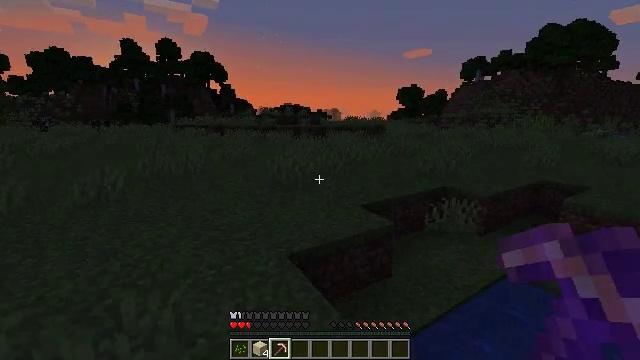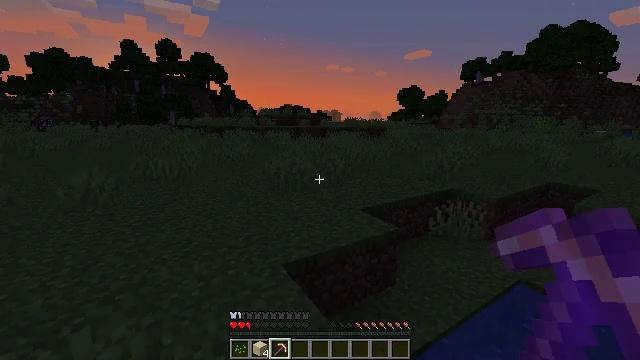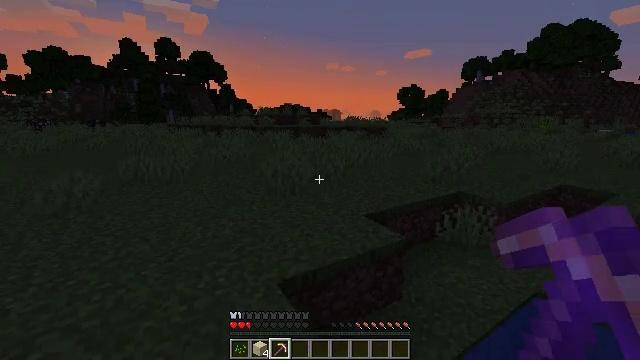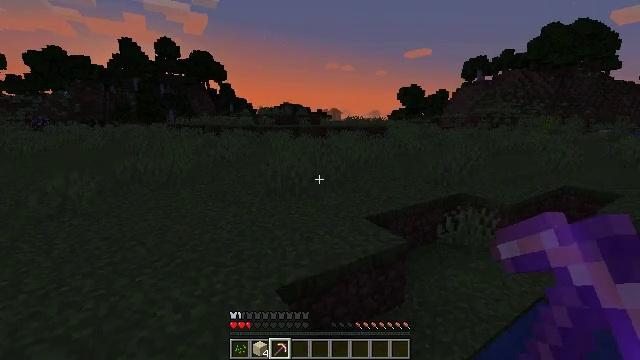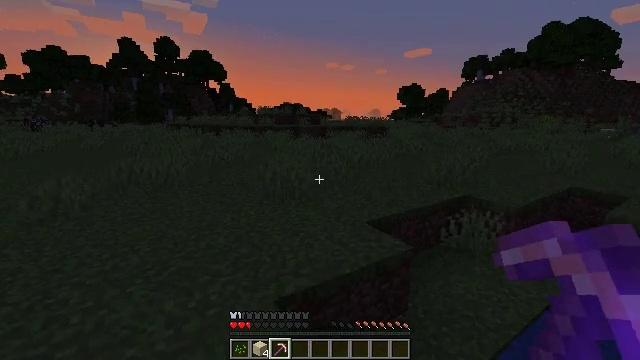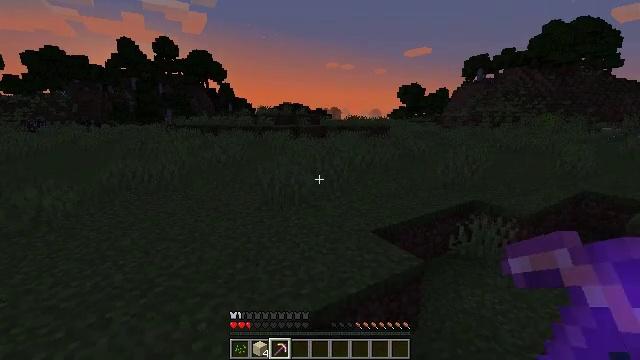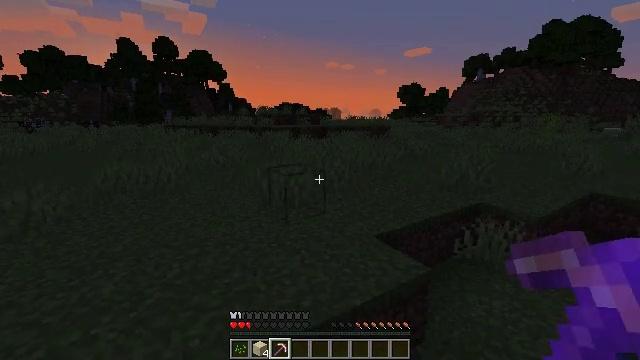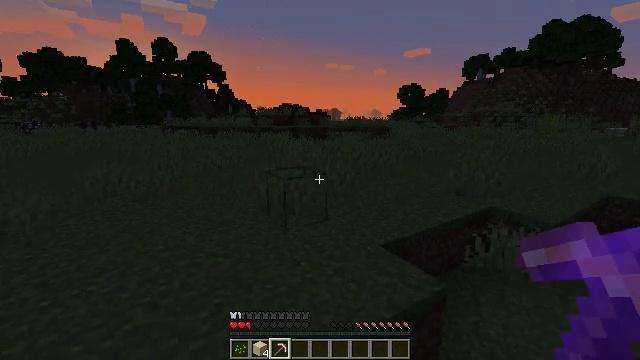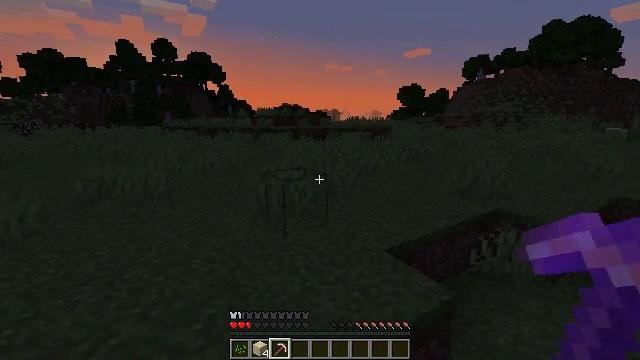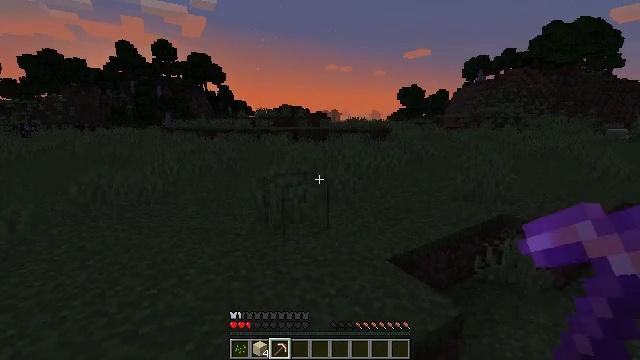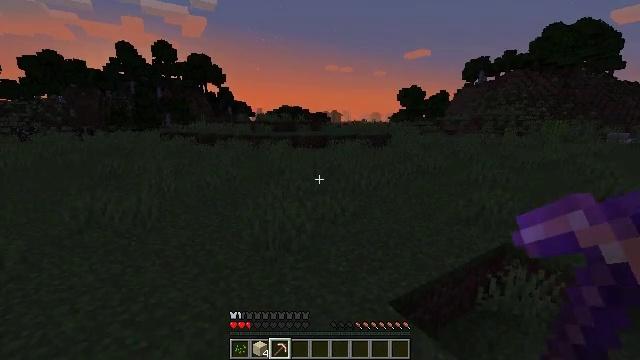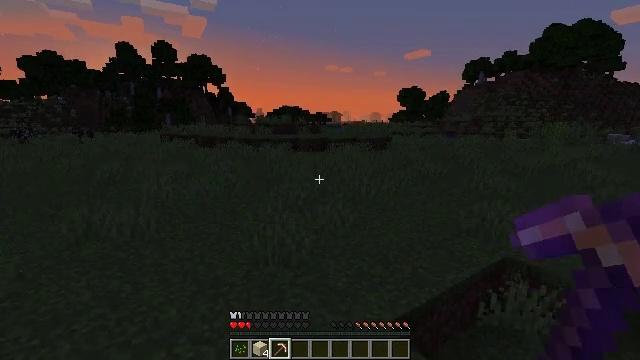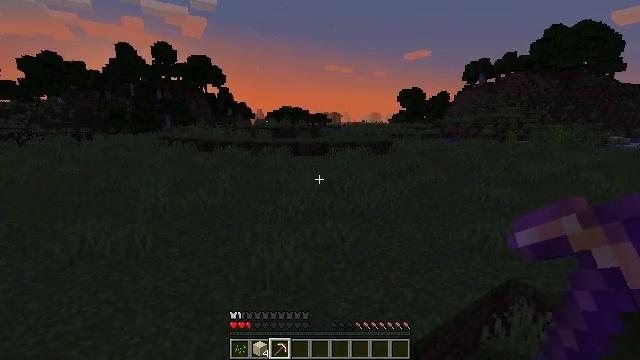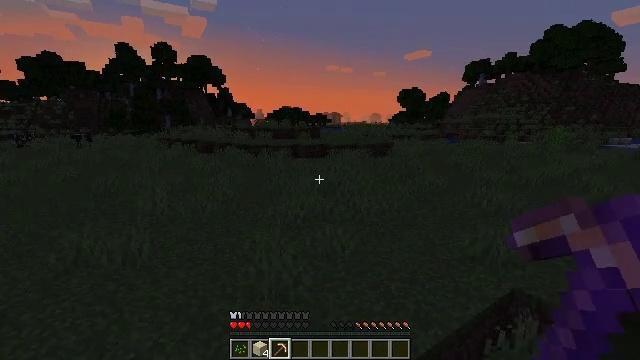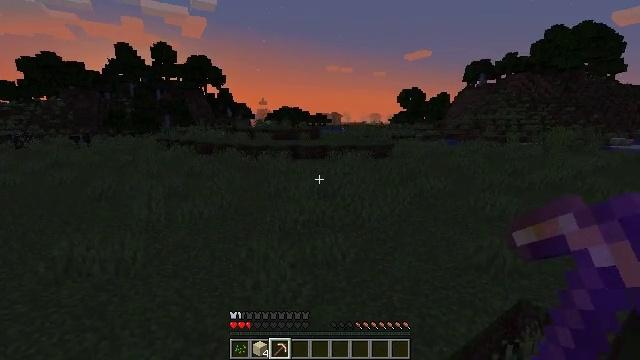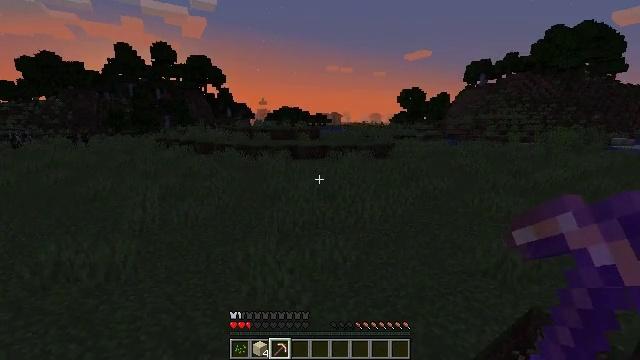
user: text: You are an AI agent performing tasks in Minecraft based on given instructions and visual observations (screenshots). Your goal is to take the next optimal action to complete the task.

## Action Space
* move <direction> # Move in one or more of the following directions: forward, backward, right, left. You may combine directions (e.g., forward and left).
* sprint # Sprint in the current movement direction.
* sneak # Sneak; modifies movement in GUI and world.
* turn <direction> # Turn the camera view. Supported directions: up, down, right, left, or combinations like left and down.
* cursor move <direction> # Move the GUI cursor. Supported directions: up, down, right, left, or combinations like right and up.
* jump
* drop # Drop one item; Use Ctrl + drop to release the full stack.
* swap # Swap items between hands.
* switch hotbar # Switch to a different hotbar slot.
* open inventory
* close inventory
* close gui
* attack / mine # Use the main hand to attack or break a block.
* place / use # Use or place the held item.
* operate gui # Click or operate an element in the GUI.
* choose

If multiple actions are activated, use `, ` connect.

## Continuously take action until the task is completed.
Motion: motion action
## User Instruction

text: Collect tall grass by breaking it.
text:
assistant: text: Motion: move forward
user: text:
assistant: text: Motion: move forward
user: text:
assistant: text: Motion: move forward
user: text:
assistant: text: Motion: move forward
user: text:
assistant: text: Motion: move forward
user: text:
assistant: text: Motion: move forward
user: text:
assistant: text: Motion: move forward
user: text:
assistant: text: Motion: move forward
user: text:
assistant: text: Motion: move forward, jump
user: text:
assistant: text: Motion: move forward, jump
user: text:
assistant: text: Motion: move forward, jump
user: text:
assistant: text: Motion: move forward, jump
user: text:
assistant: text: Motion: move forward, jump
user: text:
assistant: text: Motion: move forward
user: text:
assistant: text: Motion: move forward
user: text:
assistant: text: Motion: move forward
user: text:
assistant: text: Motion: move forward
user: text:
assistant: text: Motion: move forward
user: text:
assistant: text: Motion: move forward
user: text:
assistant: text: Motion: move forward
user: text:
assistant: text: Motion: move forward
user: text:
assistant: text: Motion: move forward
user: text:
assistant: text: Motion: move forward
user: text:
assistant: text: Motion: move forward
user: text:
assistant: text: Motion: move forward
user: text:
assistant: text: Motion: move forward
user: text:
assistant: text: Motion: move forward
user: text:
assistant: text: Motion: move forward
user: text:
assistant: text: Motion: move forward
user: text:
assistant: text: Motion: move forward